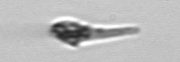
Label: Euglena